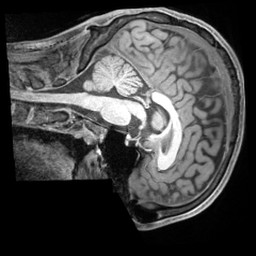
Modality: T1w
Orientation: sagittal
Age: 27
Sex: male
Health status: ill
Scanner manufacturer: siemens
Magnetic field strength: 3 T
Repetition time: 2.2 s
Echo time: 0.00218 s